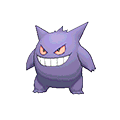
Pok\u00e9mon: gengar